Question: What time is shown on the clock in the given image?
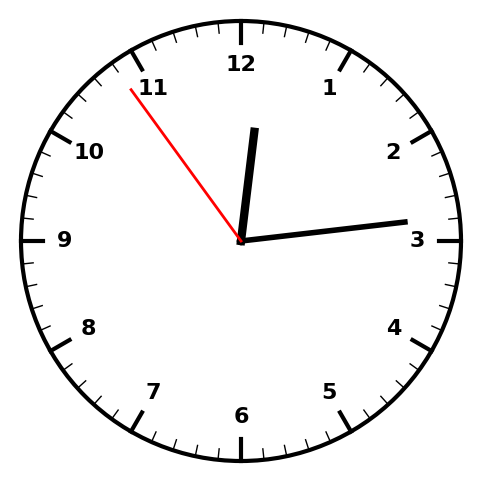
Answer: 12:13:54